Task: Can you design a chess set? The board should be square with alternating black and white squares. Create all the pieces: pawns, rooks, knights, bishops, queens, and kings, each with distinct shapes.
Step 1267:
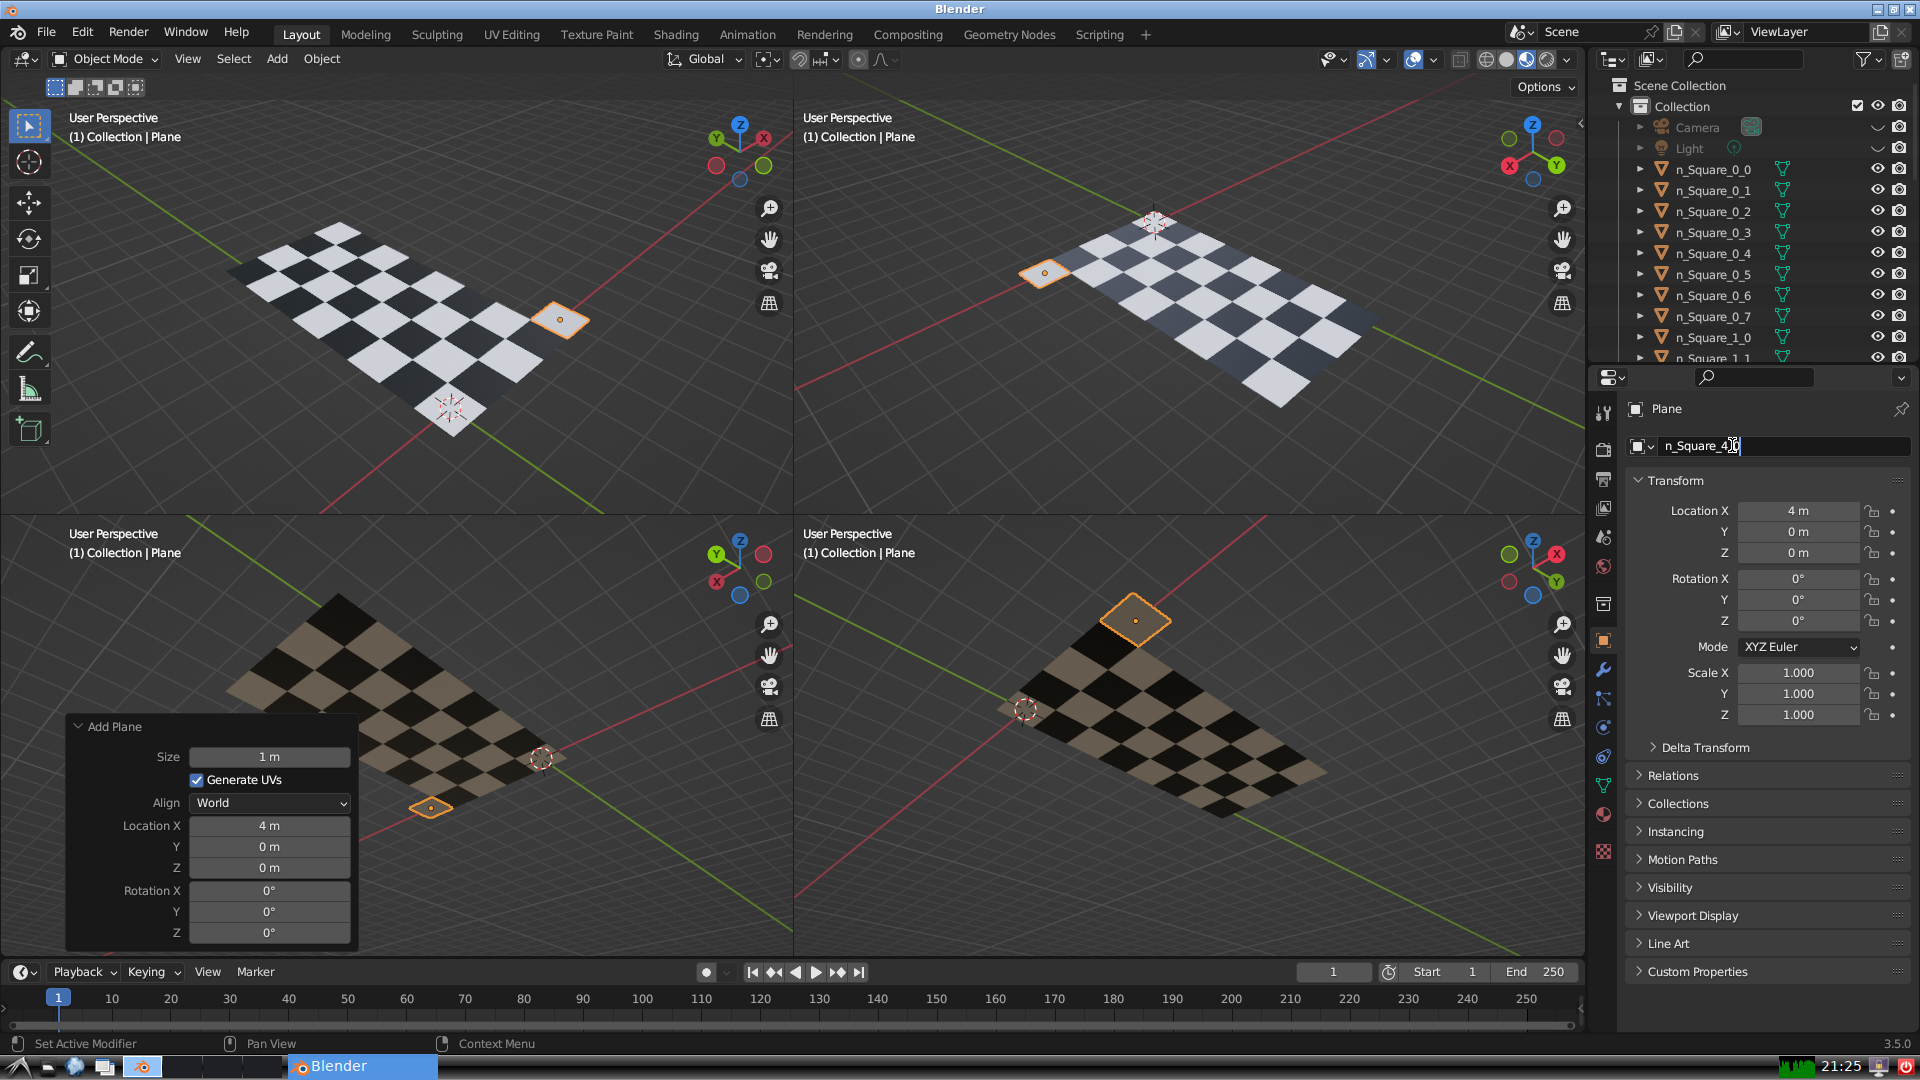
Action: {"key_press": ['Return']}